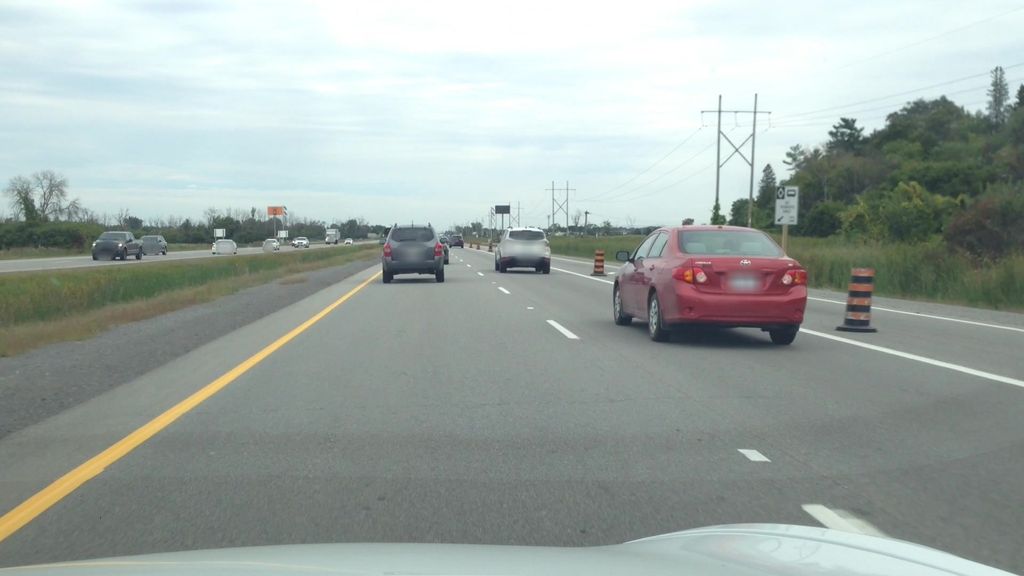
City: ottawa-gatineau